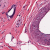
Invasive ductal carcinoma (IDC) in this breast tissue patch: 0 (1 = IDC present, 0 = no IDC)